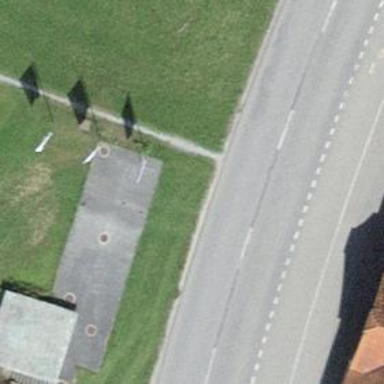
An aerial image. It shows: Flagpole which is man-made.